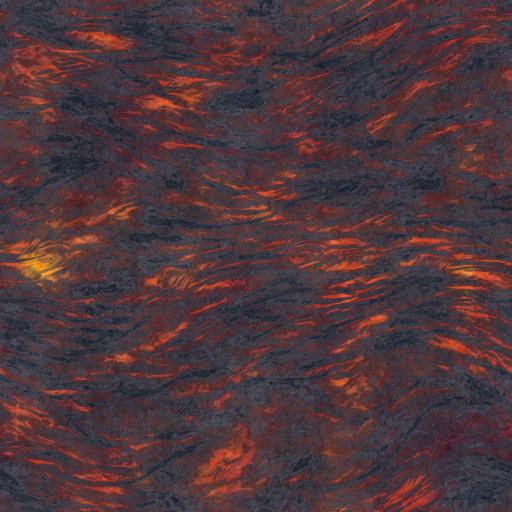
Tags: fire lava magma vulcan